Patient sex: M
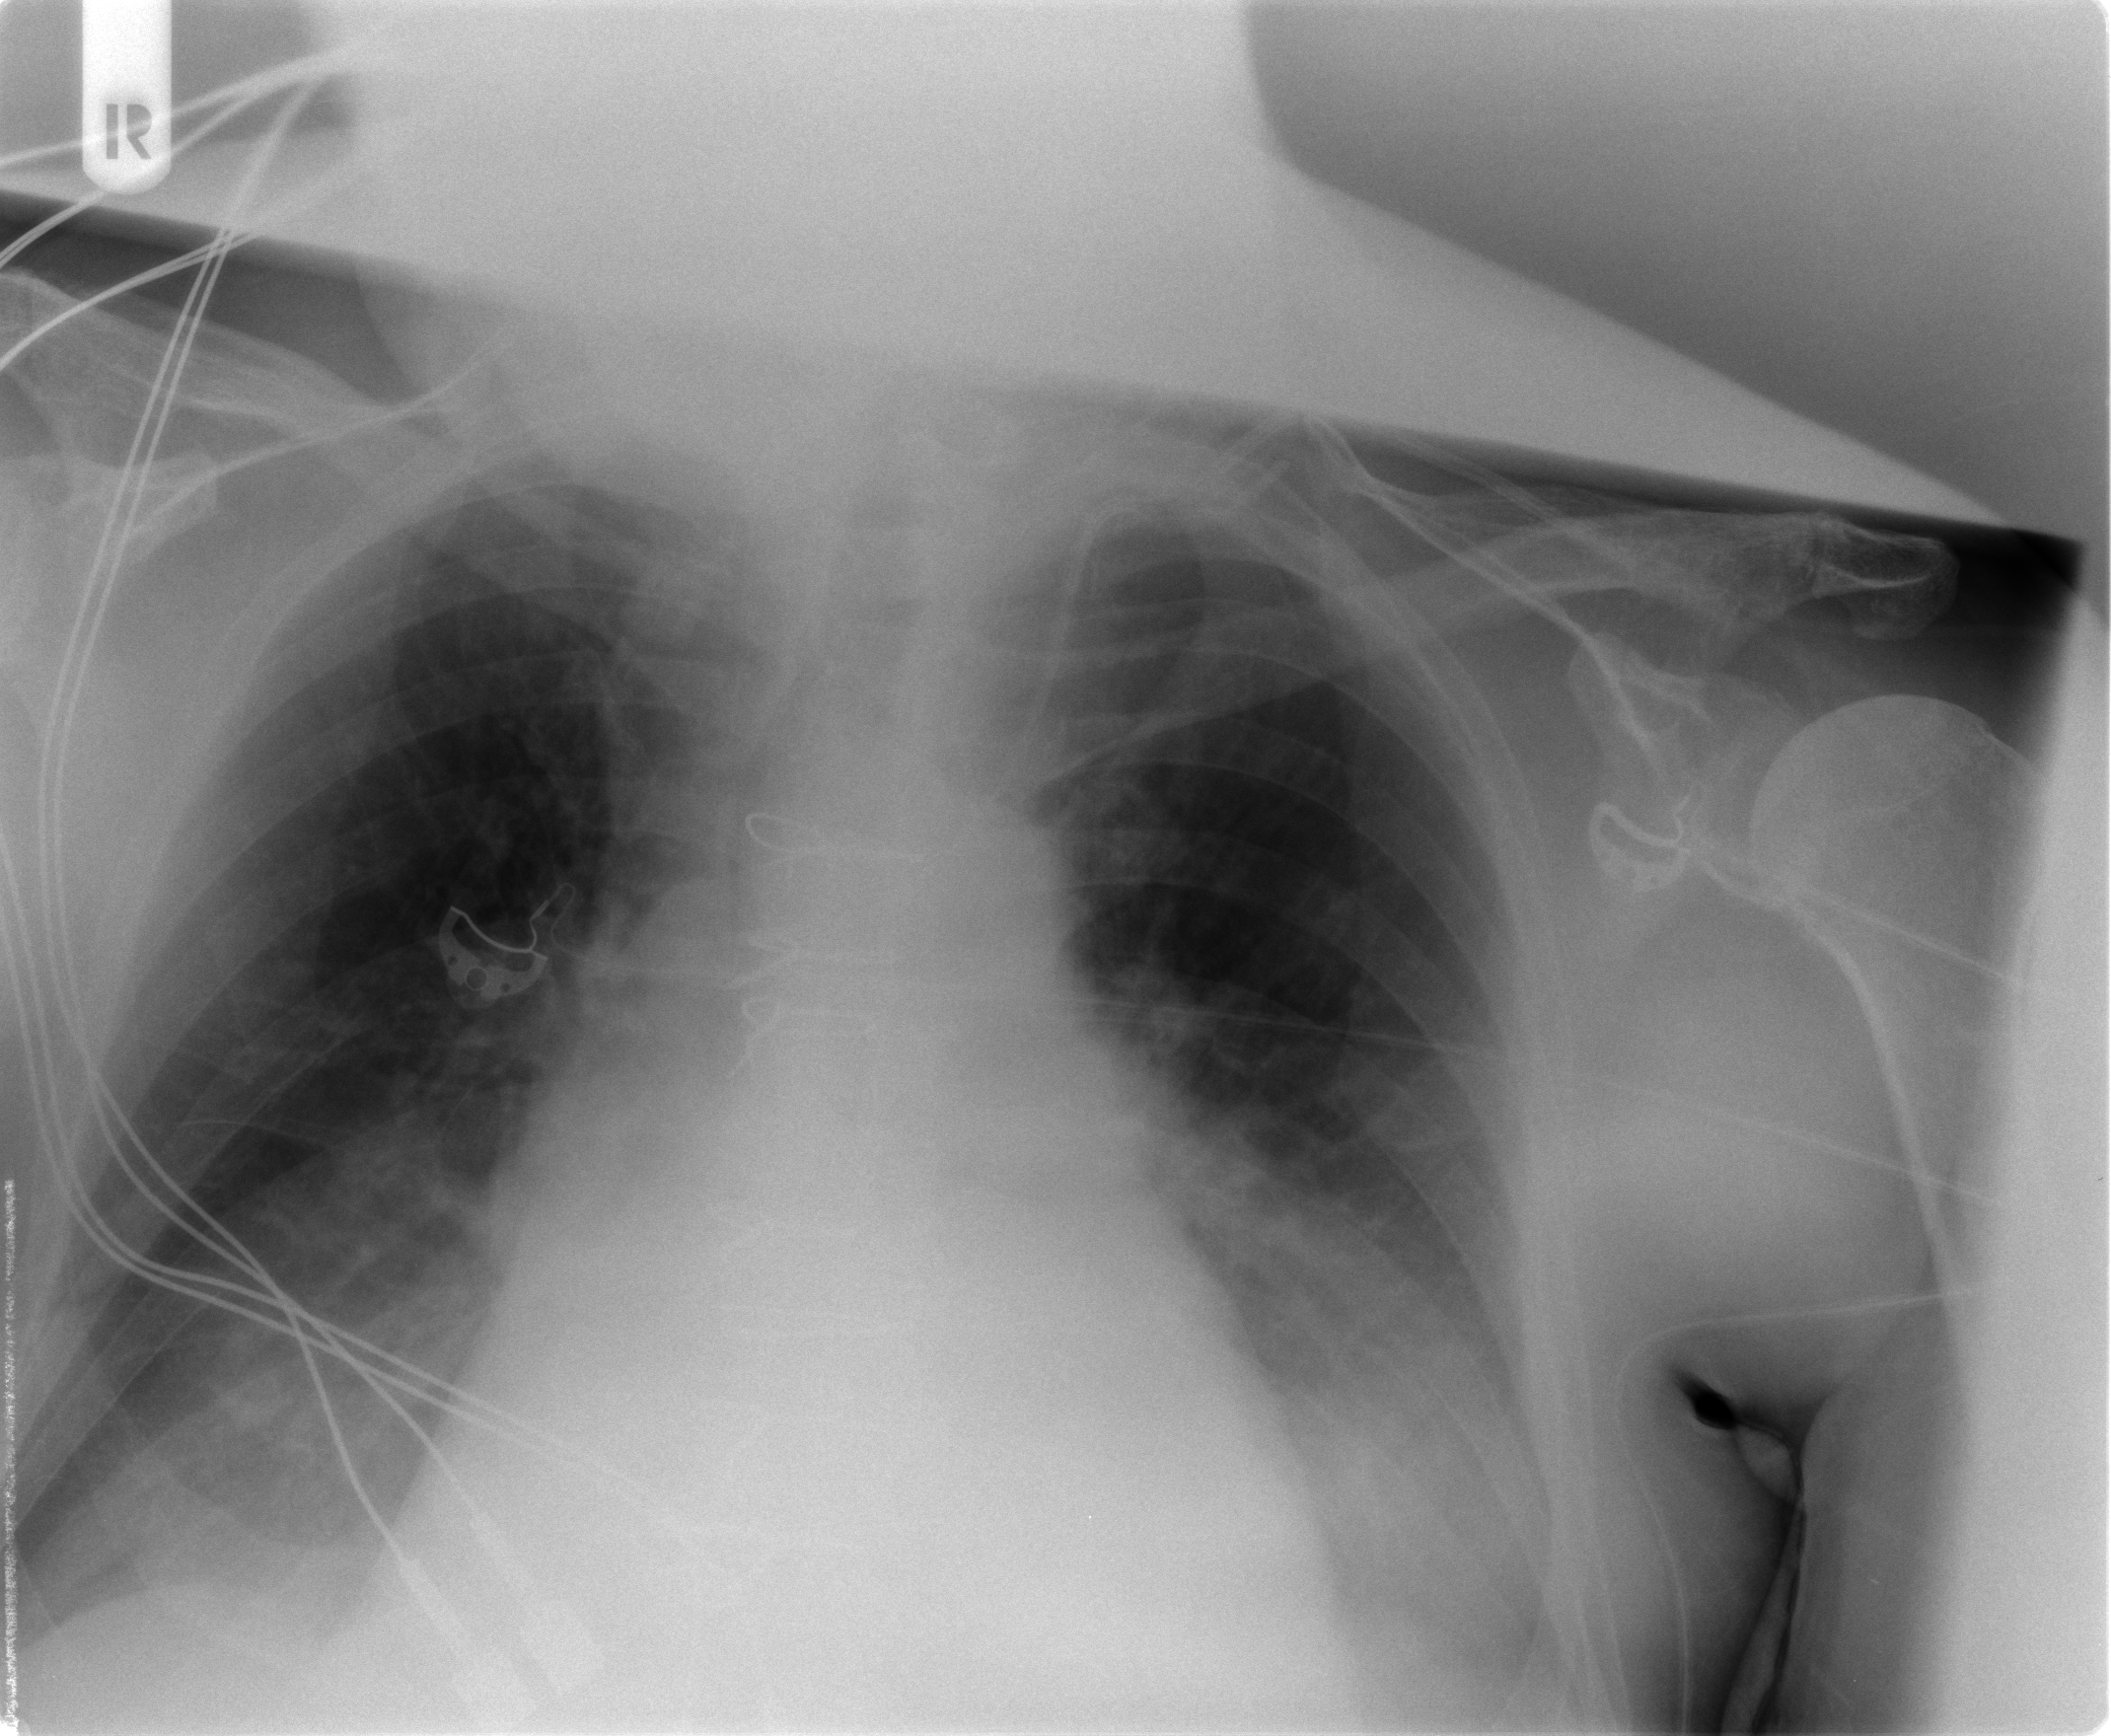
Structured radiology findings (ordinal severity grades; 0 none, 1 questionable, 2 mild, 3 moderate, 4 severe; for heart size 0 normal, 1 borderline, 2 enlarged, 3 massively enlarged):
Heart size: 2
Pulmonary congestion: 2
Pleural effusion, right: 2
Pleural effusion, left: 2
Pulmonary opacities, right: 0
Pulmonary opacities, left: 0
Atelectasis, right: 2
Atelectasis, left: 2